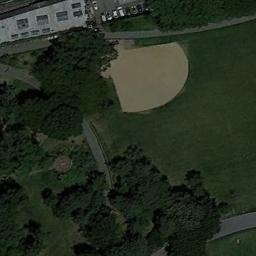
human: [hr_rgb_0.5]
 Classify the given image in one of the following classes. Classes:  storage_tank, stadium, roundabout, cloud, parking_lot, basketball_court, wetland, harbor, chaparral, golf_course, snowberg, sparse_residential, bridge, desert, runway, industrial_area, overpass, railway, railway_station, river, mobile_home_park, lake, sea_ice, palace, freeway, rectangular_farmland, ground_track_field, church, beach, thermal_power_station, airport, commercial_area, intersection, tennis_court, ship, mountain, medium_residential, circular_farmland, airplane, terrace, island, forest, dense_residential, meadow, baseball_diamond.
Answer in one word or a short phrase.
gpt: baseball_diamond